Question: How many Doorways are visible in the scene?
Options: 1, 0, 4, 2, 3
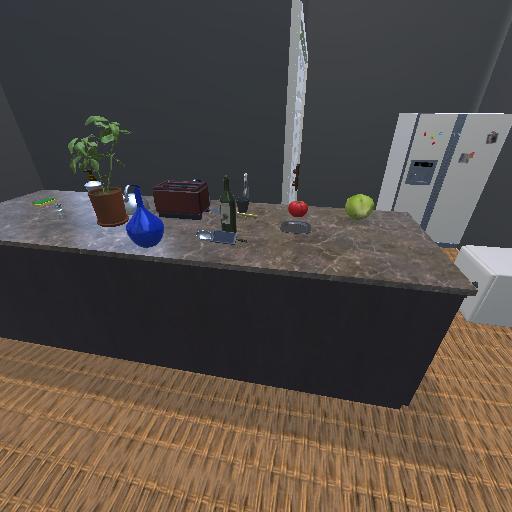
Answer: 1